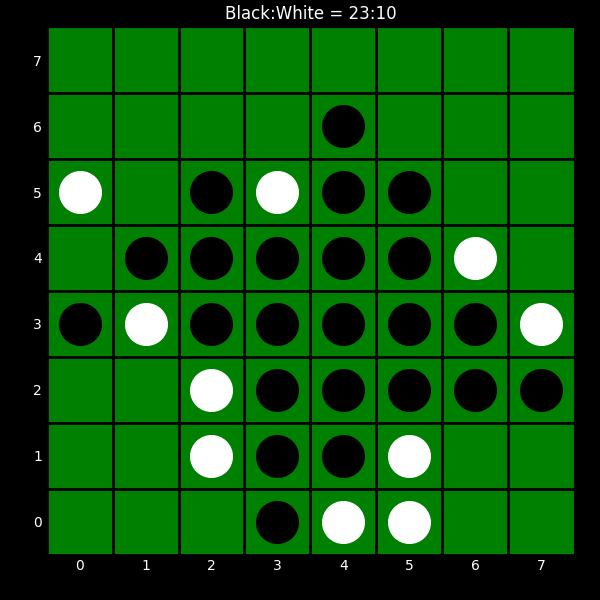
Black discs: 23
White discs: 10